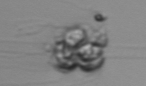
Label: Leptocylindrus_mediterraneus